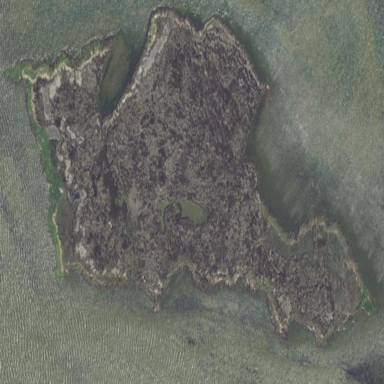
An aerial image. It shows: Islet.